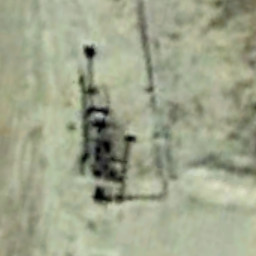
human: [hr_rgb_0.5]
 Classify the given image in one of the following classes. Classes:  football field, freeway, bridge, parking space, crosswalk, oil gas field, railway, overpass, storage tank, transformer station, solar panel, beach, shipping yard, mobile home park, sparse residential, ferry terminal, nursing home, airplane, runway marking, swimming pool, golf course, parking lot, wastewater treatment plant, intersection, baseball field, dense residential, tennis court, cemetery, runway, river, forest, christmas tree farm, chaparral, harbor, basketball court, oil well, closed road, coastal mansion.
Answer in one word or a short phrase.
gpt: oil well